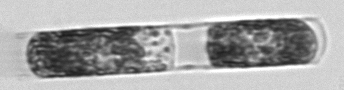
Label: Hemiaulus